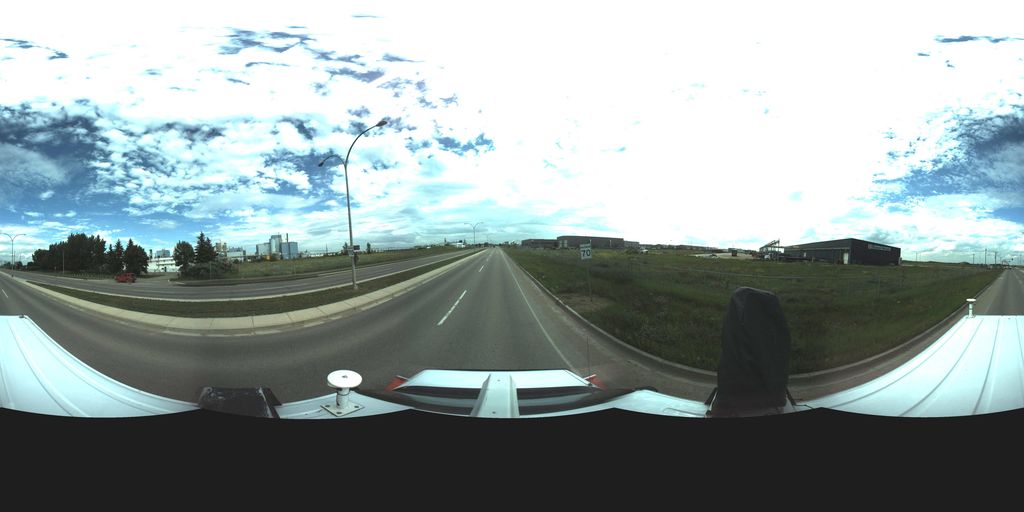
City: saskatoon